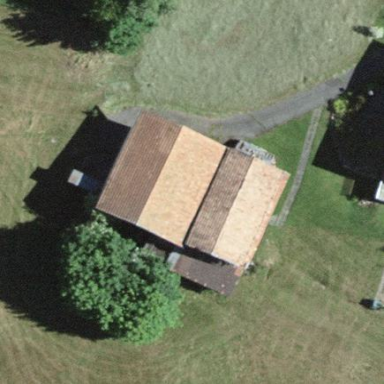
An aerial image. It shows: Rural barn.